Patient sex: M
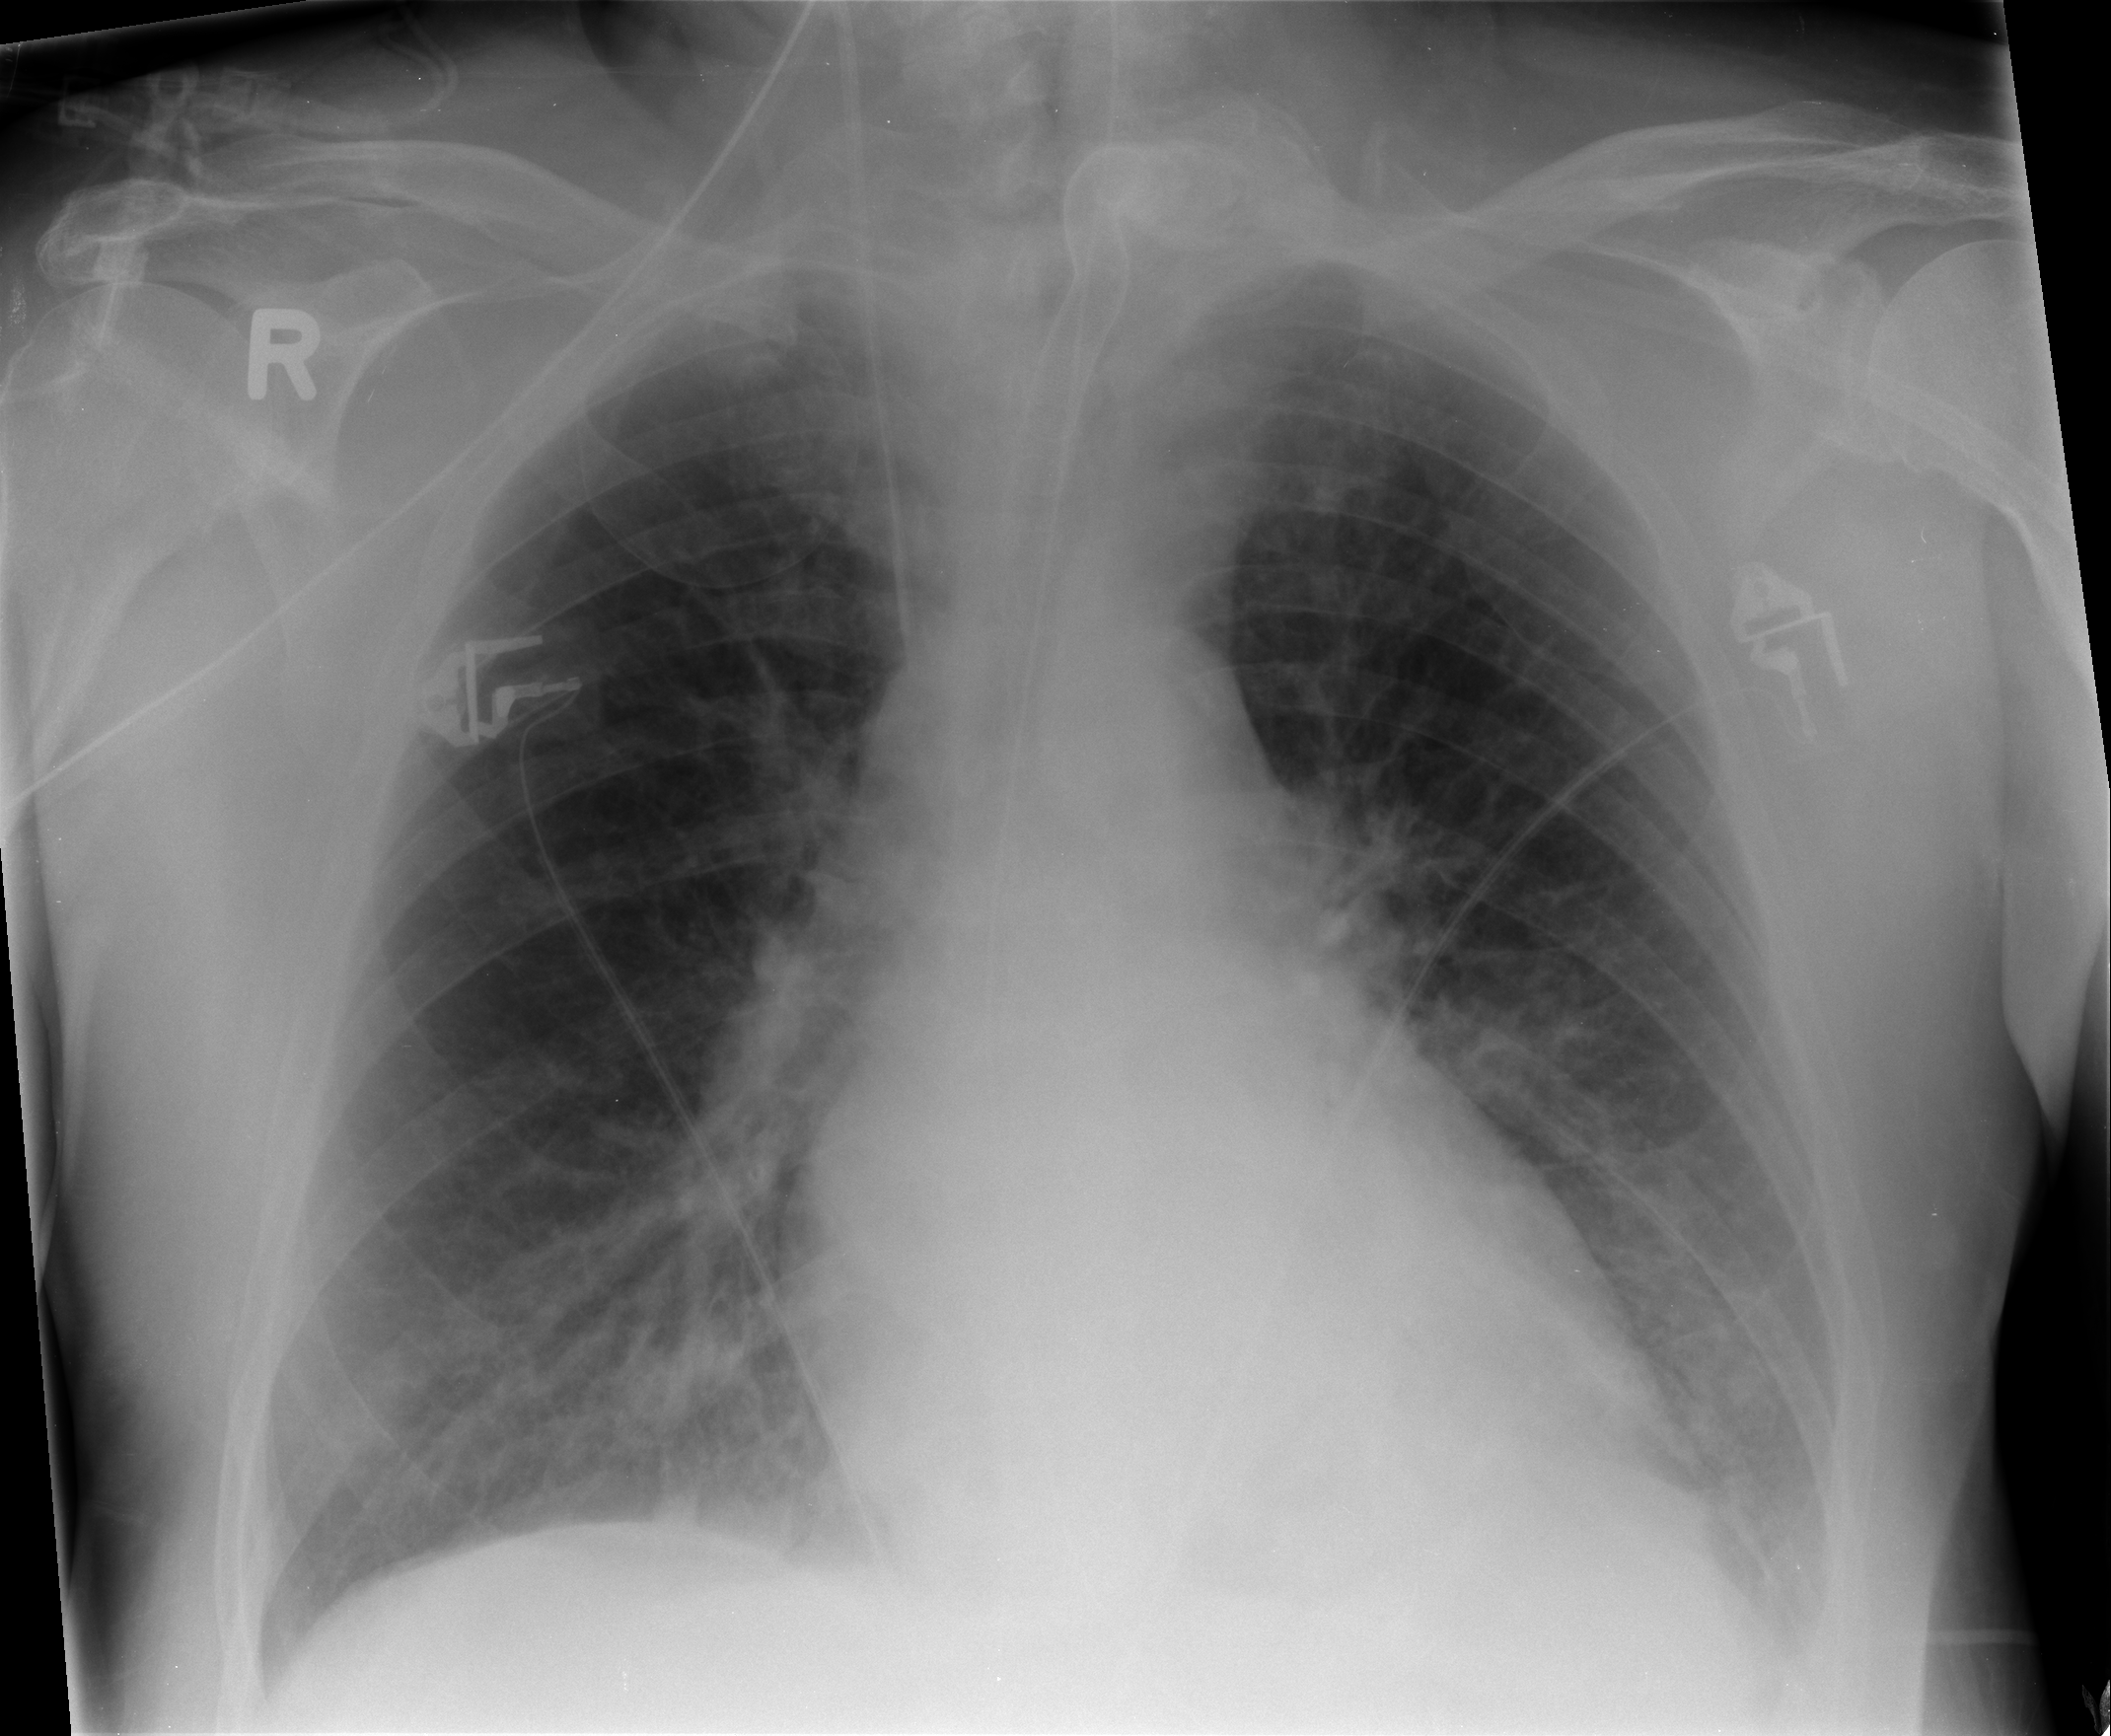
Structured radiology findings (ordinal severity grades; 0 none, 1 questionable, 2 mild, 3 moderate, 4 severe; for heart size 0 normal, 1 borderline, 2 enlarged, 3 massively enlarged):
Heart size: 1
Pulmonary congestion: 0
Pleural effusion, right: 0
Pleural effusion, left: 1
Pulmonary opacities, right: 0
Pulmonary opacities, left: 0
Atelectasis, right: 0
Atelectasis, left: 2